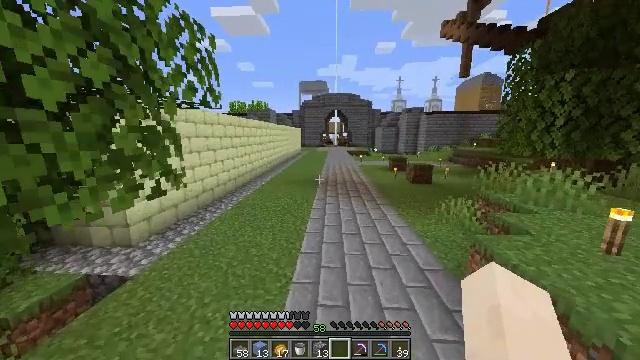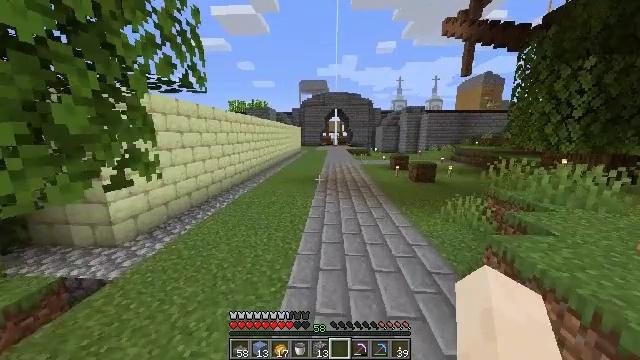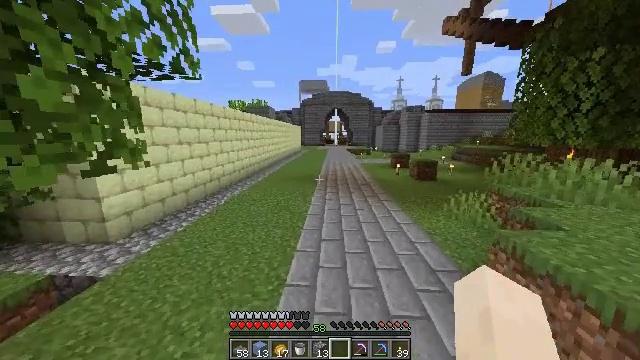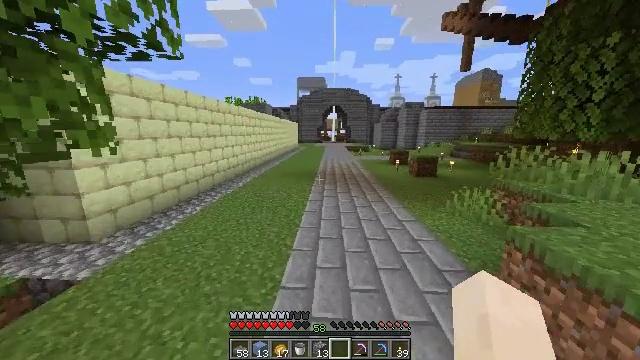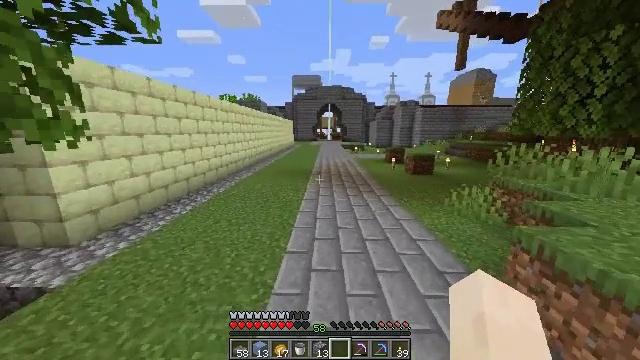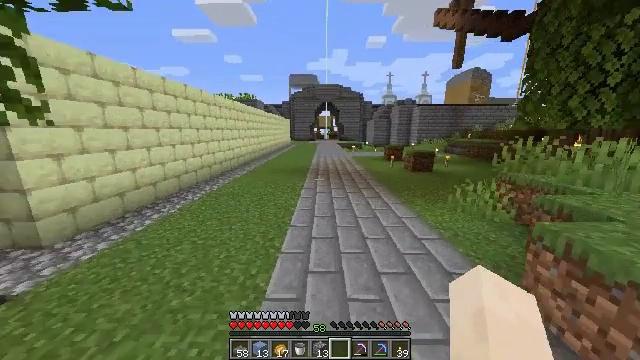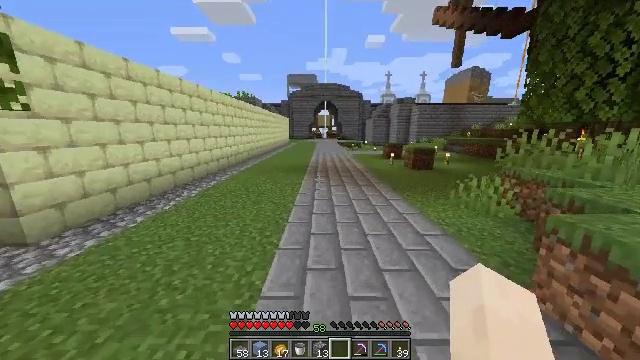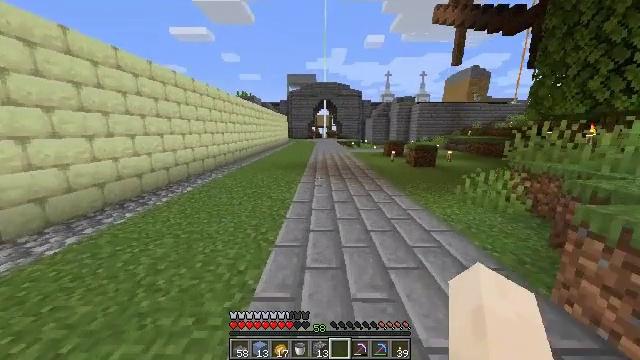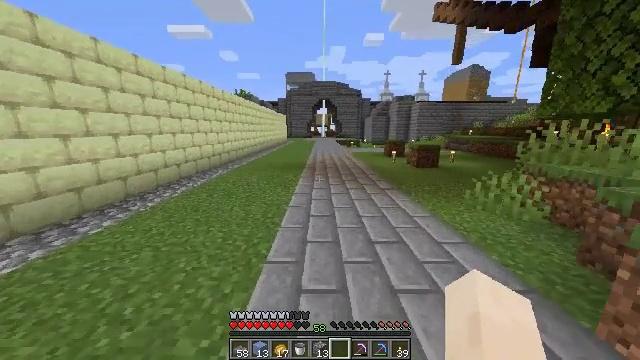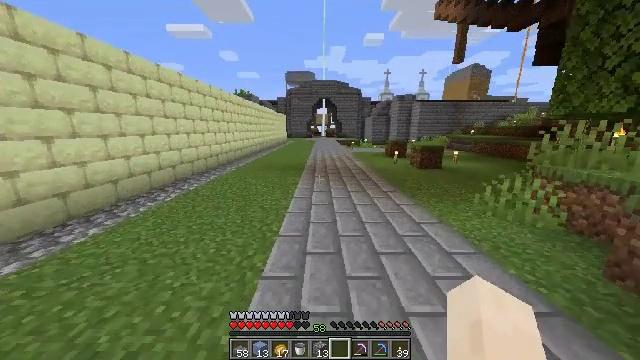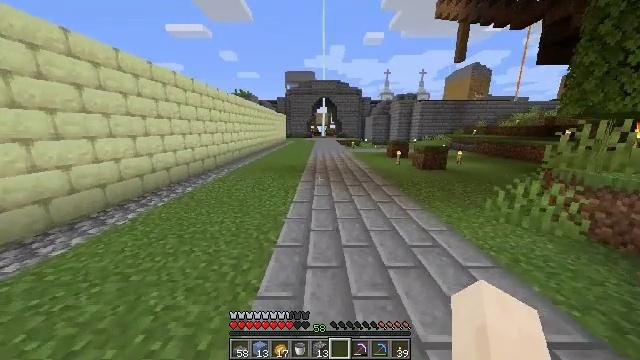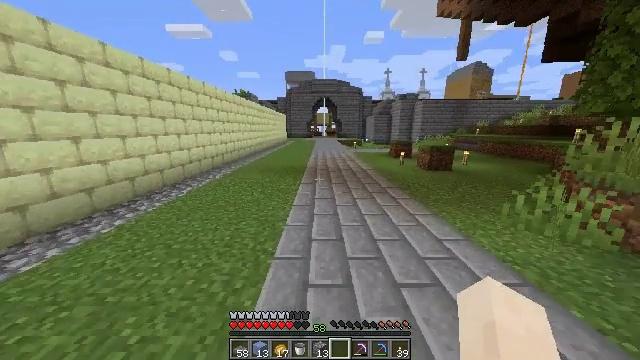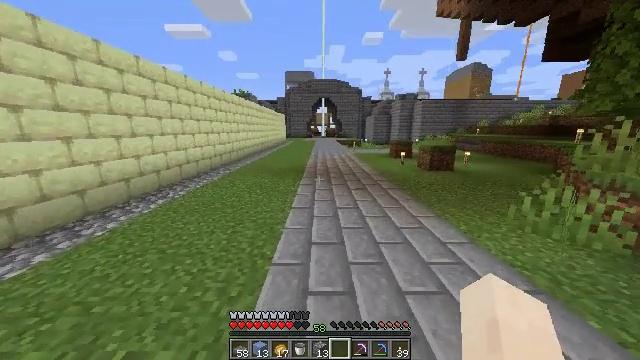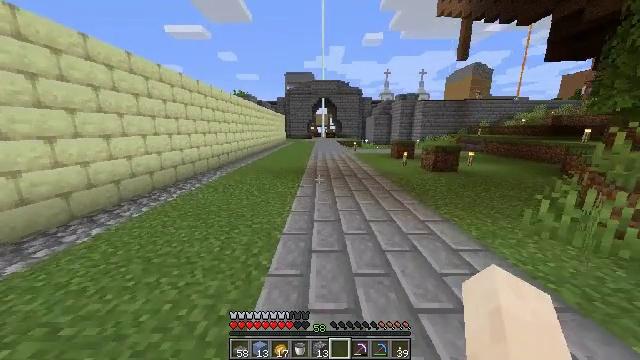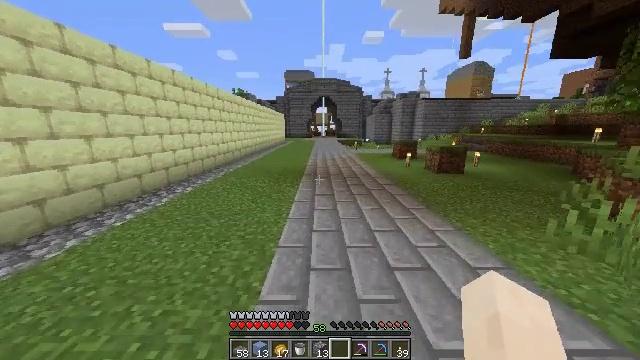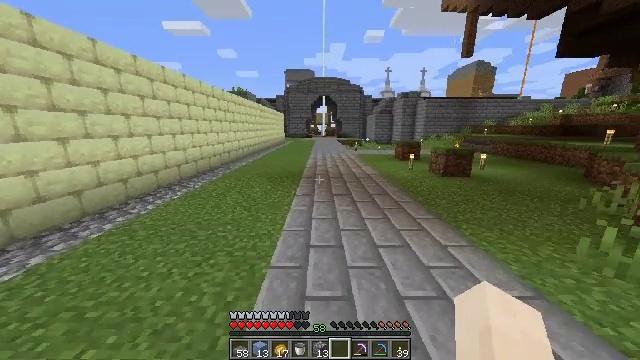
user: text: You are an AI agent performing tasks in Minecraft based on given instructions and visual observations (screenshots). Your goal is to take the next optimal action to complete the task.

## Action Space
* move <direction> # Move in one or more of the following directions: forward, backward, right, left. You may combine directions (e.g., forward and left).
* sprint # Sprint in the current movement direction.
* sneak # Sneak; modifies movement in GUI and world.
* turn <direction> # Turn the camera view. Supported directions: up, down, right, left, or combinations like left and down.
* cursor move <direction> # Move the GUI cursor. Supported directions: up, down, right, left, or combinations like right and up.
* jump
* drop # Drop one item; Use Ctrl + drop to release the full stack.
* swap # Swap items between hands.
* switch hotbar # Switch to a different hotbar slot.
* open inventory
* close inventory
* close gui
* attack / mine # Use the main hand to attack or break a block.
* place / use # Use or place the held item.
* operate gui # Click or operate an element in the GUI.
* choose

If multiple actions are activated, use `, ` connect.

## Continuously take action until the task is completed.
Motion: motion action
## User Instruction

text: Collect the stone brick slab for building.
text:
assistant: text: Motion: move forward
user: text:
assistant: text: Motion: move forward
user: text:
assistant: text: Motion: move forward
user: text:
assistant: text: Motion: move forward, turn right
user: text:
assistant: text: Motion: move forward
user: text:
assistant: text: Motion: move forward
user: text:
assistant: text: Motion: move forward
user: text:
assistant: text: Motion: move forward
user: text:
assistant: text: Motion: move forward
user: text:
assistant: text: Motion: move forward
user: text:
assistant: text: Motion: move forward
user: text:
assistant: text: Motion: move forward
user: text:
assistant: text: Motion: move forward
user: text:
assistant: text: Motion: move forward
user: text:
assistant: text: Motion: move forward
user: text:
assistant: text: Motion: move forward
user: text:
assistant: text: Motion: move forward
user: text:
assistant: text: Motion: move forward
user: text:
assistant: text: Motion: move forward
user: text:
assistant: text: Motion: move forward
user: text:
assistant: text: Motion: move forward
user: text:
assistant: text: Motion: move forward
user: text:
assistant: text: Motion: move forward
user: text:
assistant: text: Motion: move forward
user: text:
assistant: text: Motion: move forward
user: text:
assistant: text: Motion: move forward
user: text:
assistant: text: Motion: move forward
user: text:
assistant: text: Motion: move forward
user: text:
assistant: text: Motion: move forward
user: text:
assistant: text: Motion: move forward